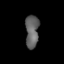
Tissue: lung
Cell type: Myeloid cells
Senescence score: 0.5552
Nuclear area (px): 434
Mean DAPI intensity: 97.06